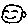
Label: smiley face